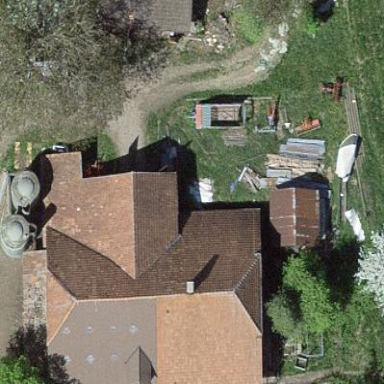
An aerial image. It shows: Farm building.